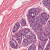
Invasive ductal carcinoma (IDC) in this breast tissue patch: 0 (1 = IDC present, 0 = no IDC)